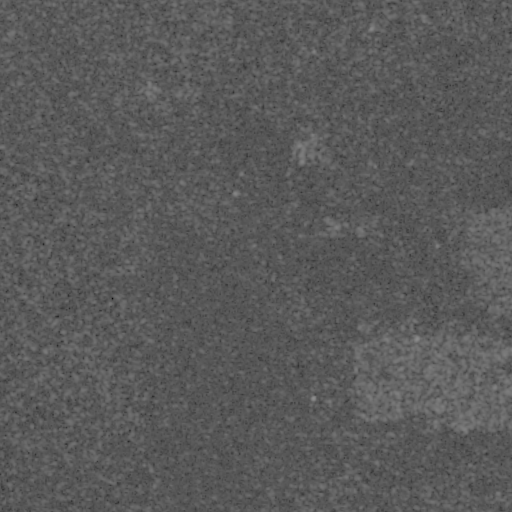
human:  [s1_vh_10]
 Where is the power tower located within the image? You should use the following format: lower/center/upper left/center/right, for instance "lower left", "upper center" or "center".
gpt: The power tower is located in the lower of the image.
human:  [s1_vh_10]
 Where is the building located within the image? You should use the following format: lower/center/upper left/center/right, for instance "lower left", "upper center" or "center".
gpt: The building is located in the upper center of the image.
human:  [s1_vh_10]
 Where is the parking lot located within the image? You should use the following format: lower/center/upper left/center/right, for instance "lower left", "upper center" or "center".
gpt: There is no parking lot in the image.

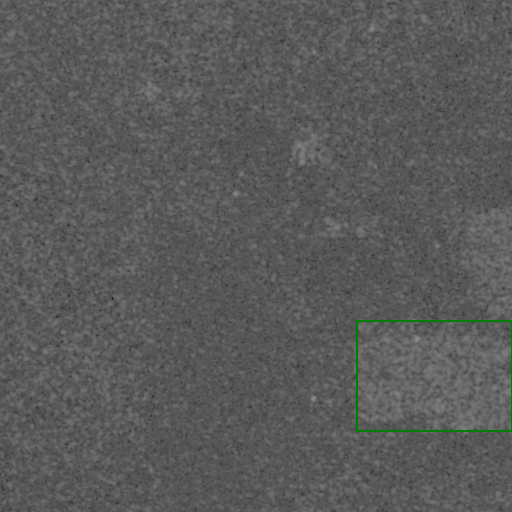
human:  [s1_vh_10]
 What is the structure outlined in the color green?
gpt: The structure outlined in green is a crop field.
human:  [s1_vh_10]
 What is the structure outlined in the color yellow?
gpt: There is no yellow outline.